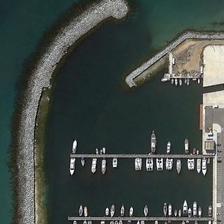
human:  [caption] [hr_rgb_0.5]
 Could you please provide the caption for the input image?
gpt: some boats are in a port near a parking lot .

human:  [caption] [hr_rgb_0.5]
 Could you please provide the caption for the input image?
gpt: many ships are in the harbour, outside which is the sand .

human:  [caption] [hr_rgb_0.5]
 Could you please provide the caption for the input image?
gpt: some boats are in a port near a parking lot .

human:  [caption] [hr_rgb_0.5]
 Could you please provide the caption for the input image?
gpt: the harbour is surrounded by a lot of houses .

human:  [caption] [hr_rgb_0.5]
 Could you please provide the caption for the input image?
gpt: the harbour is surrounded by a lot of houses .